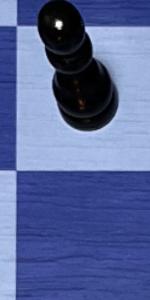
Label: Empty